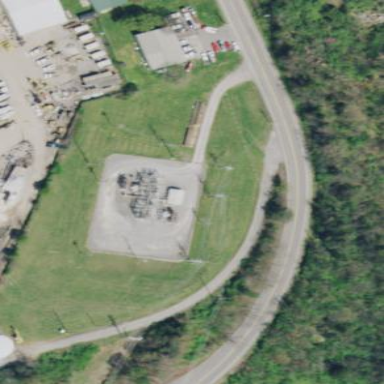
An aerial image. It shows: Outdoor distribution substation.